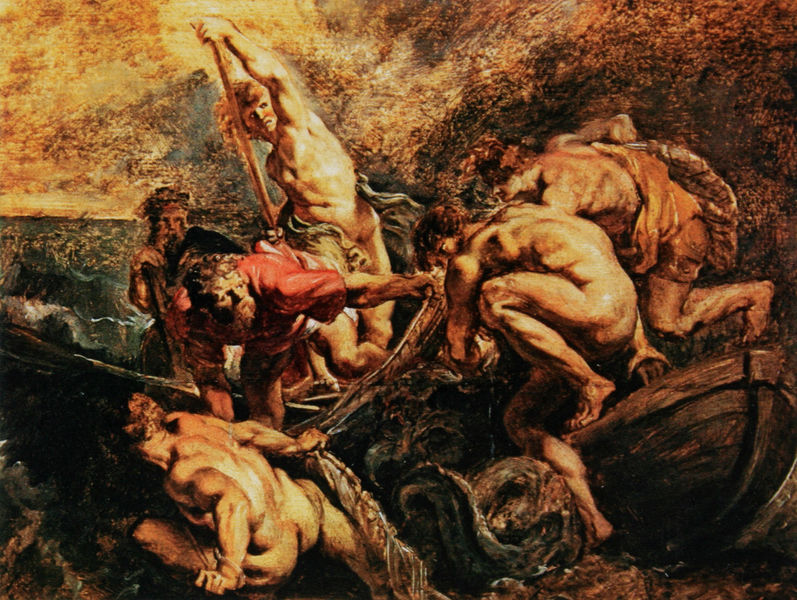
Titel: Der wundersame Fischzug
Künstler: Peter Paul Rubens
Standort: Köln
Institution: Wallraf-Richartz-Museum
Schlagwörter: akt, blau, dunkel, feuer, gemälde, gewitter, himmel, kampf, körper, mann, meer, nackt, umhang, wasser, wolken, akte, gelb, grün, menschen, ocker, sand, see, ufer, braun, brust, holz, licht, männer, nacht, orange, rücken, rot, tuch, malerei, bart, bärte, gesichter, hemd, jung, messer, stehen, bild, öl, horizont, wind, strick, gewänder, boot, boote, kahn, paddel, ruder, gischt, schiff, segel, strand, wellen, fischer, netze, wüst, ziehen, bug, brandung, flut, krieg, schiffbruch, seenot, sturm, stürmisch, unwetter, wild, wogen, anstrengung, kraft, muskeln, rudern, stuck, faltenwurf, leuchten, taue, ozean, fleisch, leiber, nacktheit, penis, lendentuch, seil, baun, revolution, schlange, kämpfen, sieg, muskel, medusa, wut, maskulin, speer, stange, aussteigen, petrus, netz, action, kentern, fischen, bott, barke, glorie, athletisch, horizon, krise, padel, karn, anlanden, bppt, thorizont